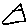
Label: triangle